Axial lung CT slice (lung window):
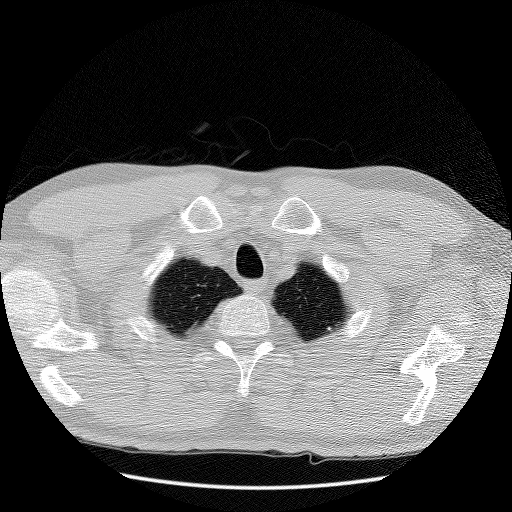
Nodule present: no